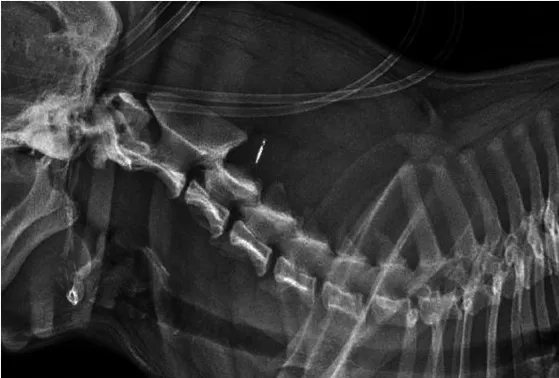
Radiograph (laterolateral, right-sided recumbency) of the cervical vertebral column.
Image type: radiology (x_ray)